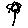
Label: flower